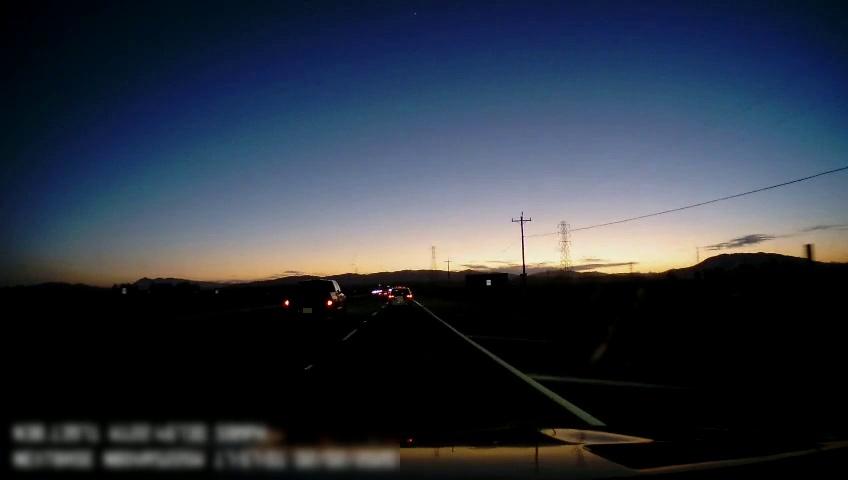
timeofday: Dusk/Dawn/Twilight
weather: Sunny
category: Drivable Space
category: Vehicles | SUV
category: Vehicles | Truck
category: Lanes | Current Lane
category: Lanes | Current Lane
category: Lanes | Alternate Lane